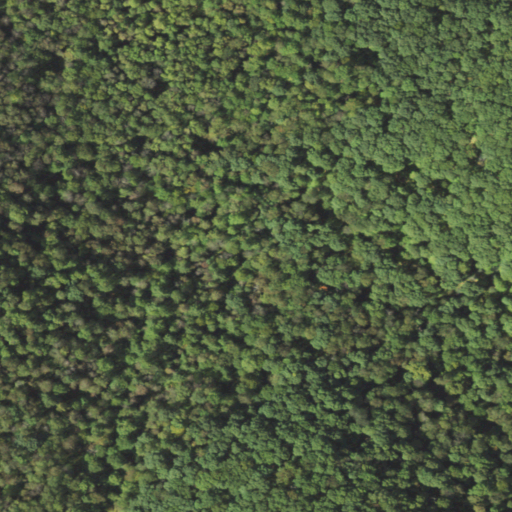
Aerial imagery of valley in Pennsylvania named Bearpen Hollow containing deciduous forest, mixed forest, and evergreen forest